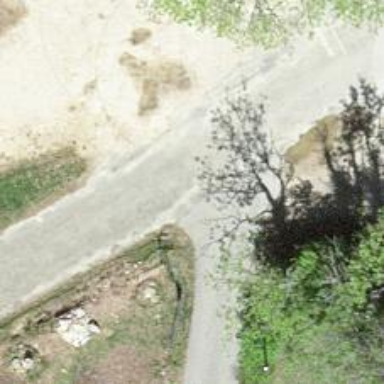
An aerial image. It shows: Unclassified paved road.